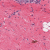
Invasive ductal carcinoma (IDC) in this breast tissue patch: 0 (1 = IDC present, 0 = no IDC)